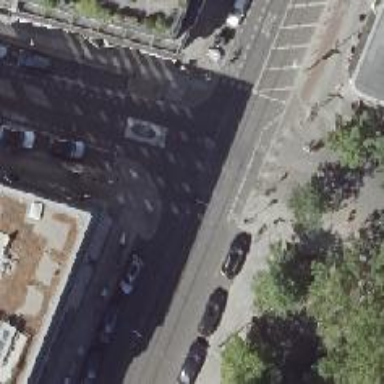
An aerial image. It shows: Unmarked crossing on the road.